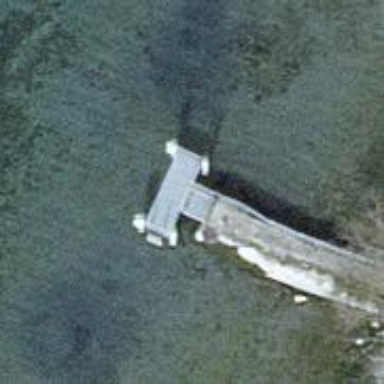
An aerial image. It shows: Man-made pier.